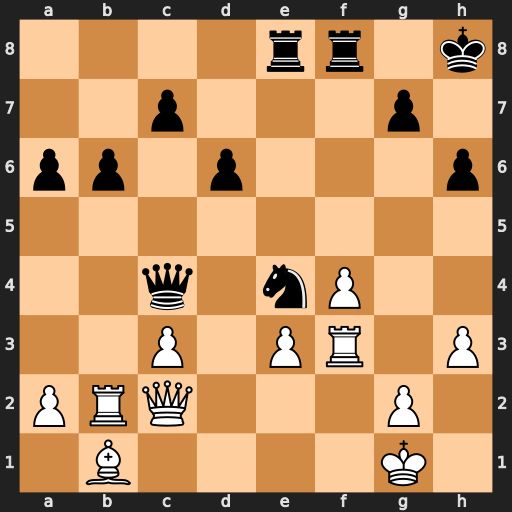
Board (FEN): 4rr1k/2p3p1/pp1p3p/8/2q1nP2/2P1PR1P/PRQ3P1/1B4K1
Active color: w
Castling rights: -
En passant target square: -
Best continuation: Rb4 Qxc3 Rxe4 Qxc2 Bxc2